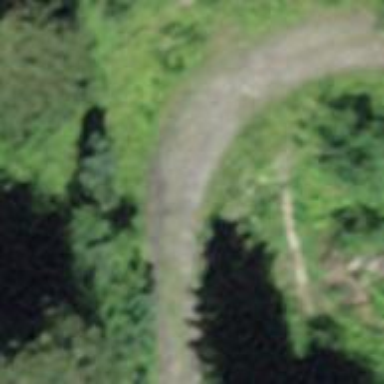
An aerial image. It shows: Grade3 track for hiking in the backcountry.